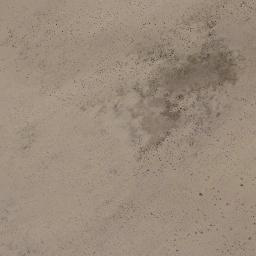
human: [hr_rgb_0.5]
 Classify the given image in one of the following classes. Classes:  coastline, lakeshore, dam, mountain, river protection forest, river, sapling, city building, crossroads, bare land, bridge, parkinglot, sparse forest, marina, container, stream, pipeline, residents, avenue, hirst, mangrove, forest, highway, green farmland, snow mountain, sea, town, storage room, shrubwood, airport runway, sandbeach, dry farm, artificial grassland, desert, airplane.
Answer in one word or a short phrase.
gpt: bare land